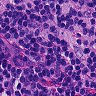
Metastatic tissue present: no